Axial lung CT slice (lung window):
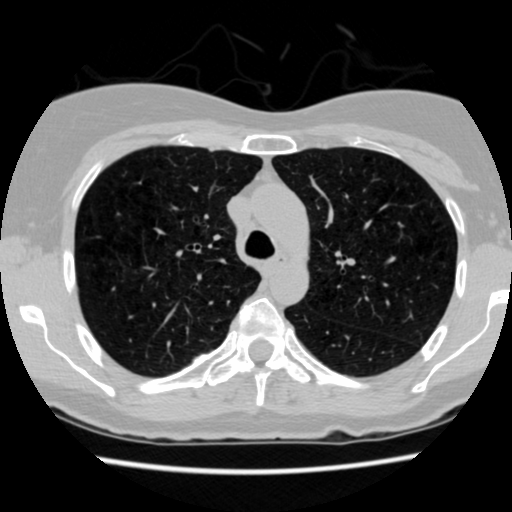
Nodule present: no